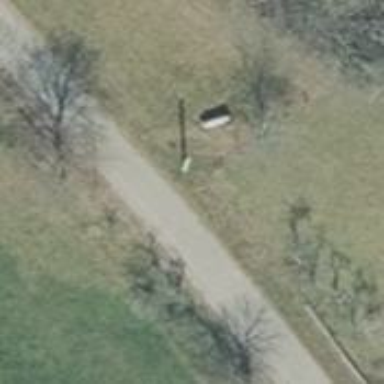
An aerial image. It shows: Power pole.